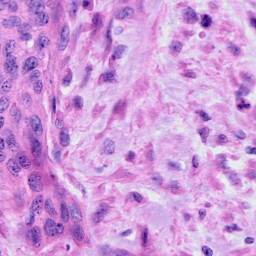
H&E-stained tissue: Cervix